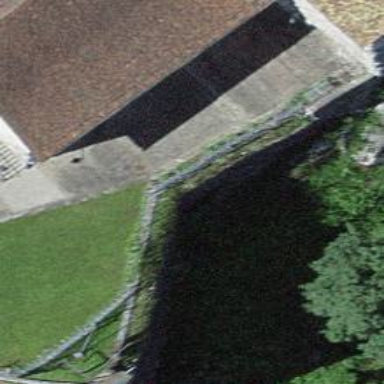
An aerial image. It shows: City wall in the picture.